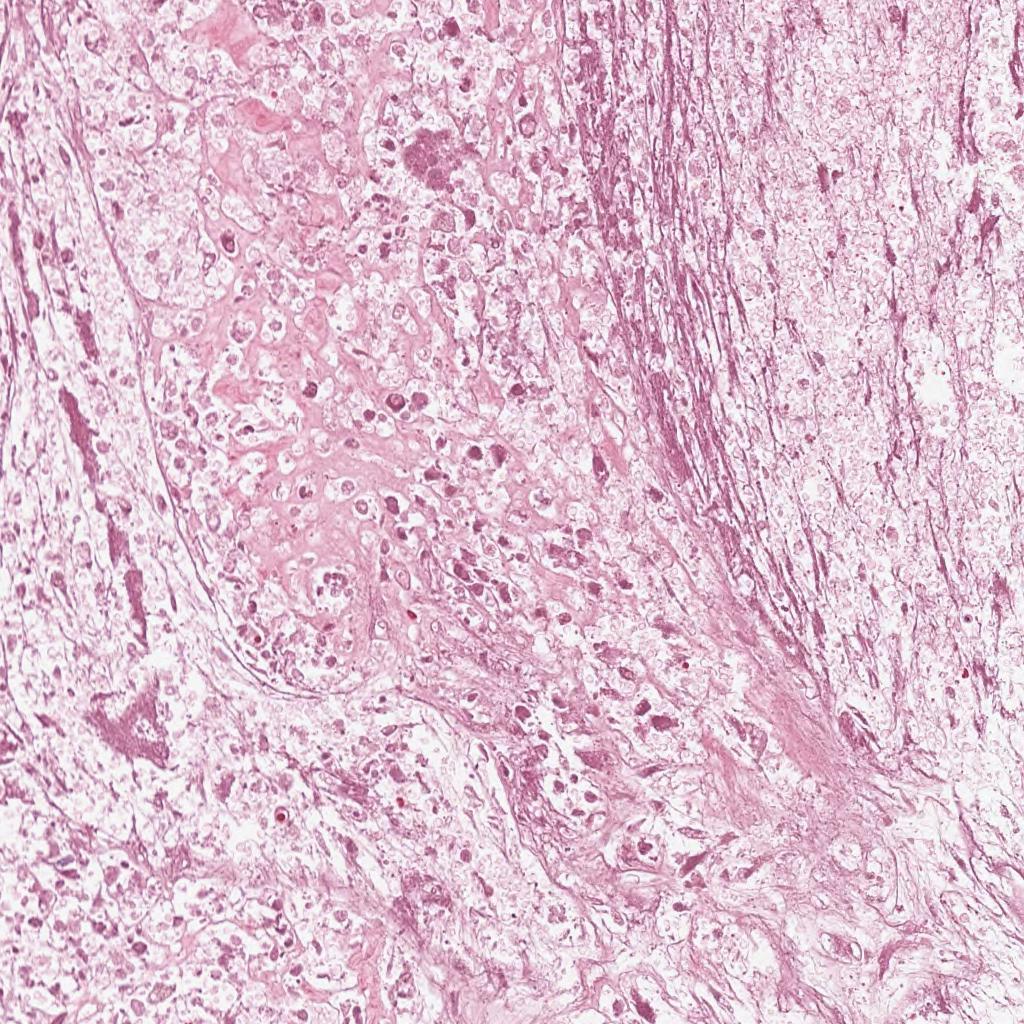
Label: Non-Viable-Tumor